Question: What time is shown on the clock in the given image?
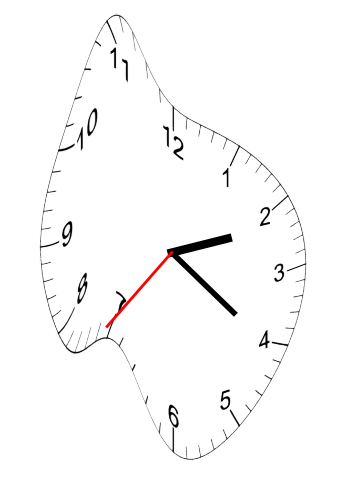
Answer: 02:20:36